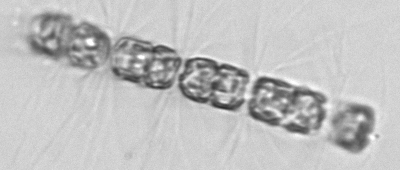
Label: Bacteriastrum